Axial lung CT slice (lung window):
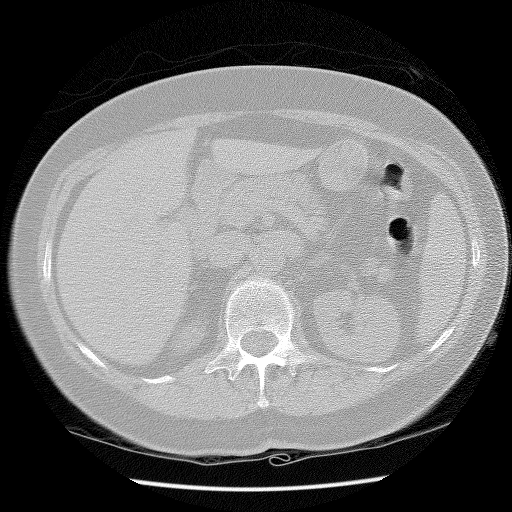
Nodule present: no